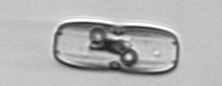
Label: Ephemera